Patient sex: M
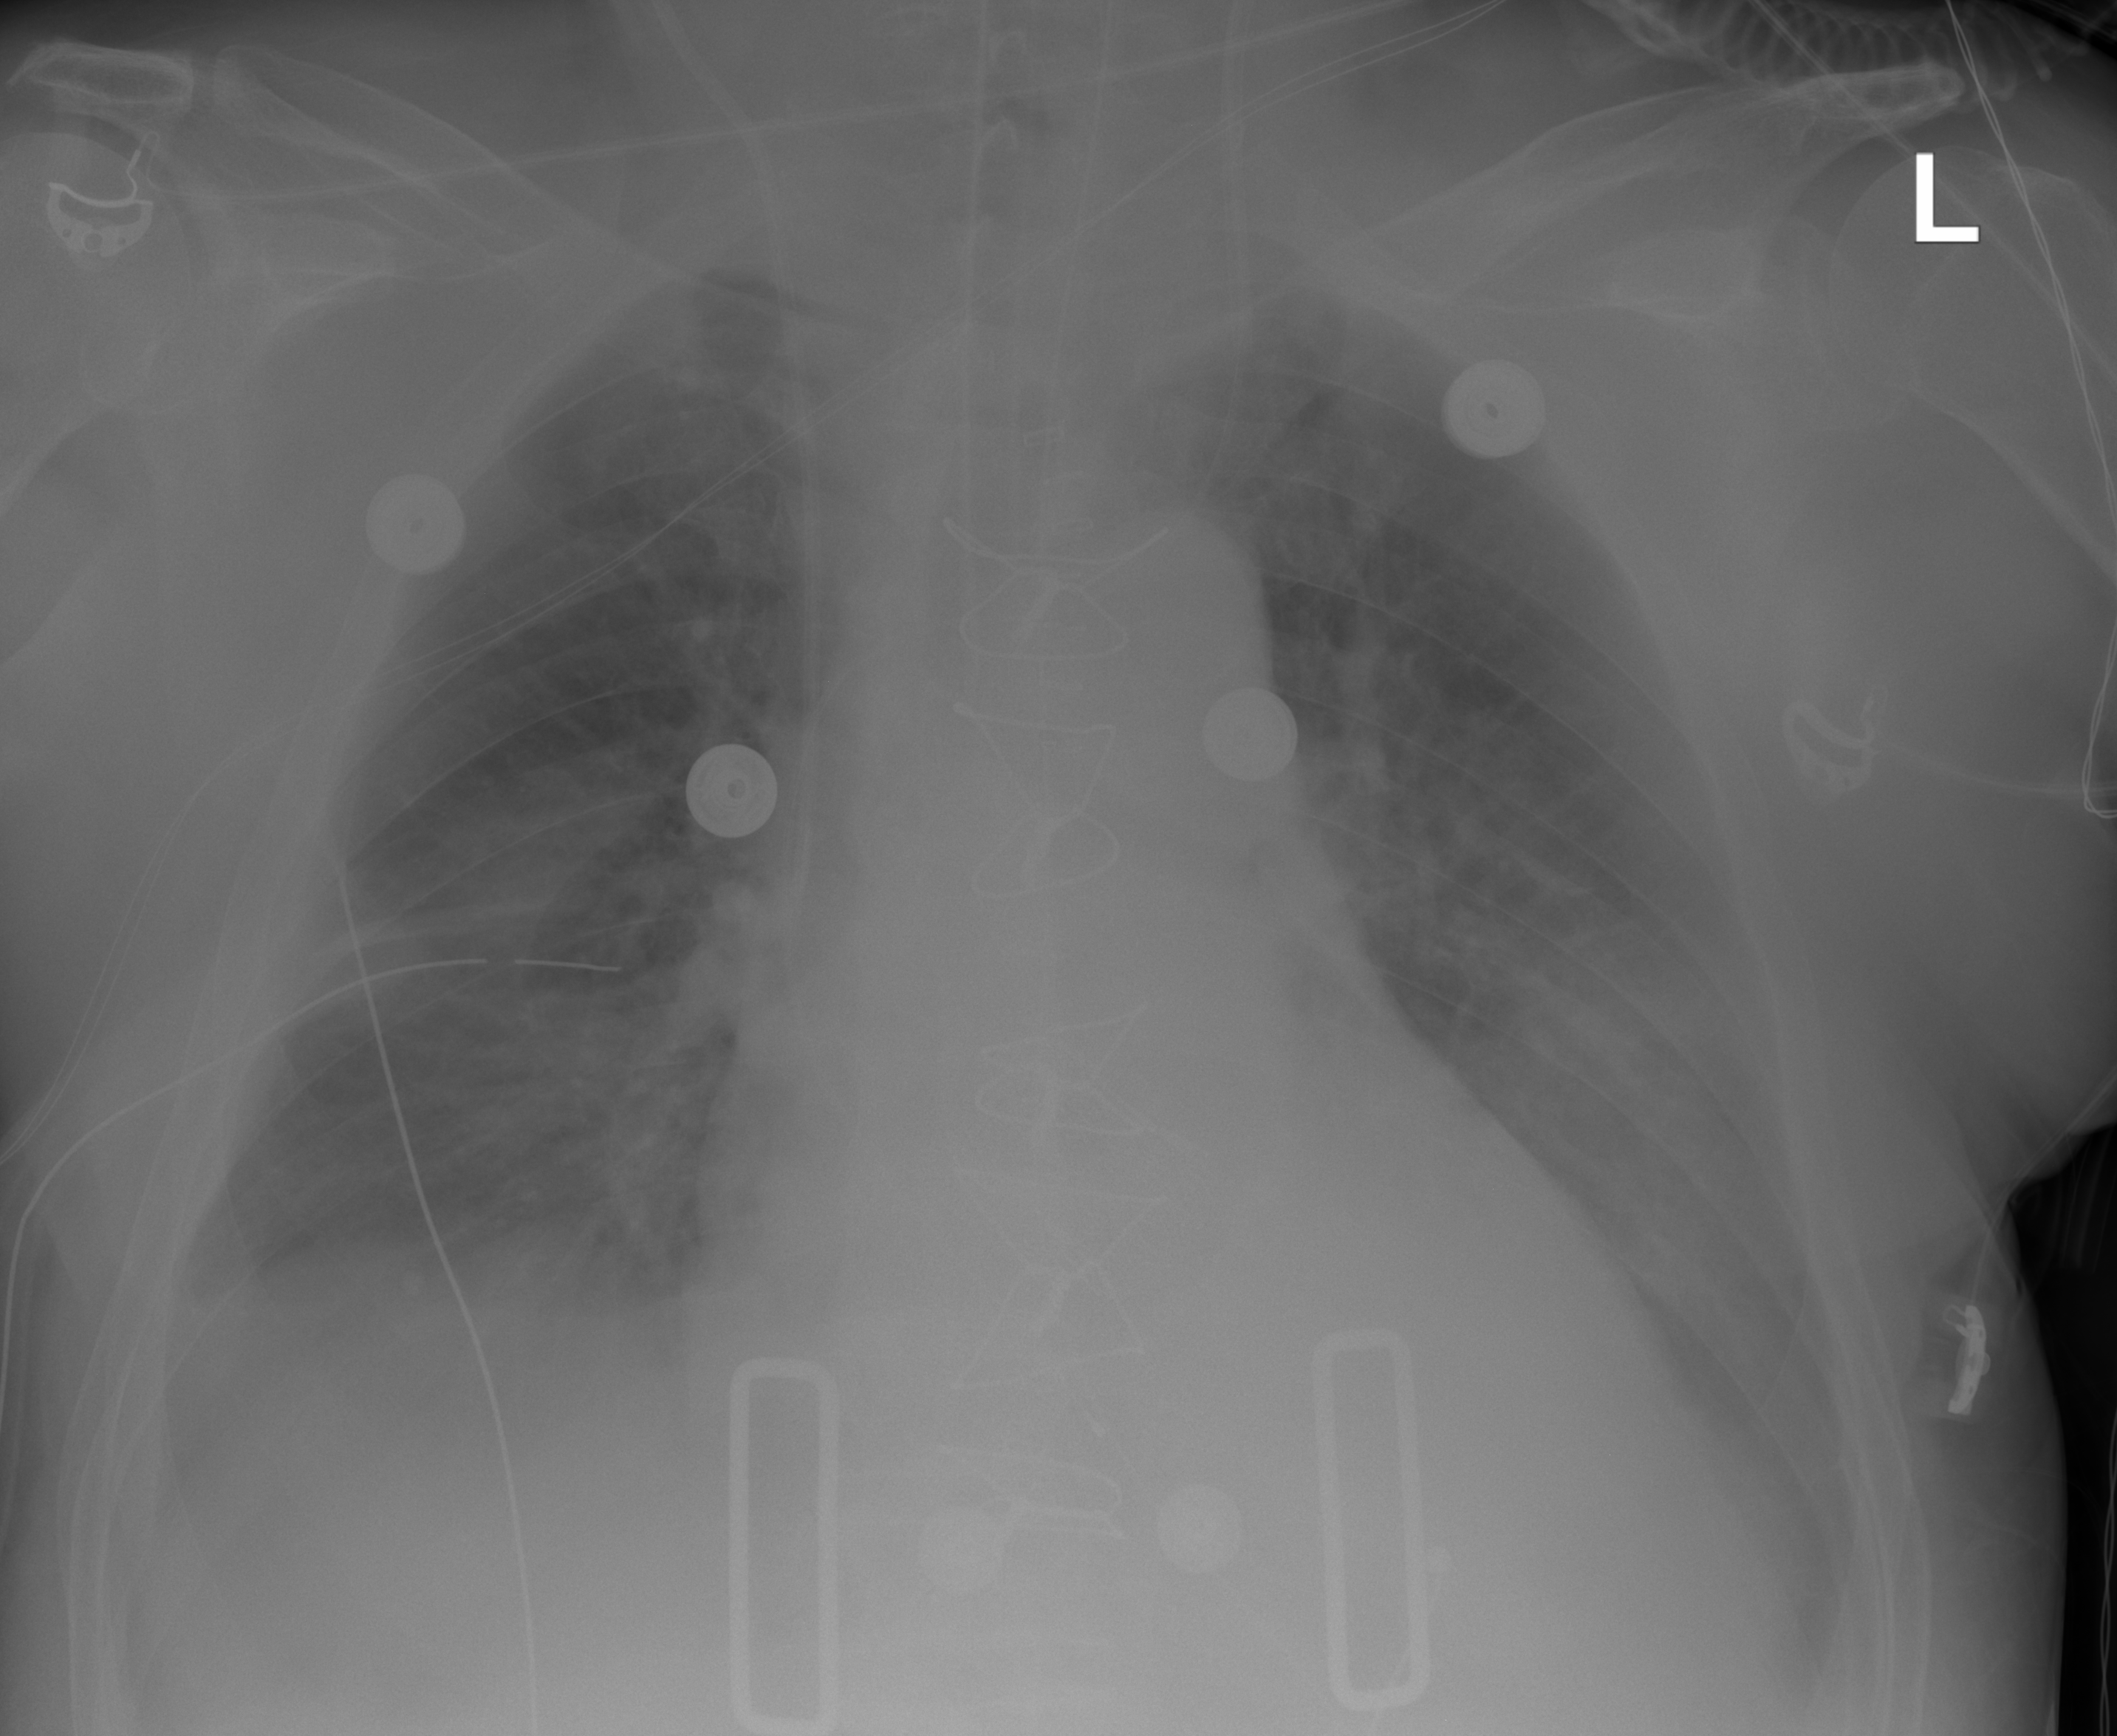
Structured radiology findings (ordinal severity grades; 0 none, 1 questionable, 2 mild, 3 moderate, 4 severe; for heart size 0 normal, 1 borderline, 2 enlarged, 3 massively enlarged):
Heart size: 2
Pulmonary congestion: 2
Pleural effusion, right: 3
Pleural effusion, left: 3
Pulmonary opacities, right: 0
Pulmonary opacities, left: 0
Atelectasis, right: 2
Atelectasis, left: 2